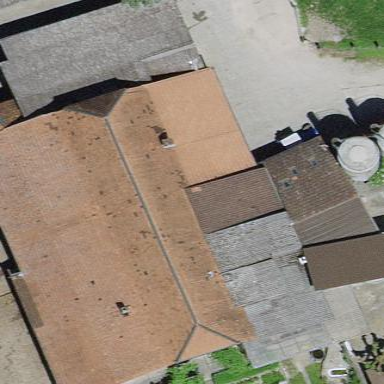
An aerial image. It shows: Farm building.